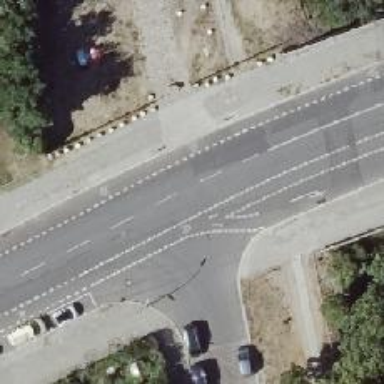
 and lanes for cycling on both sides. The left parallel parking lane is on the street side."